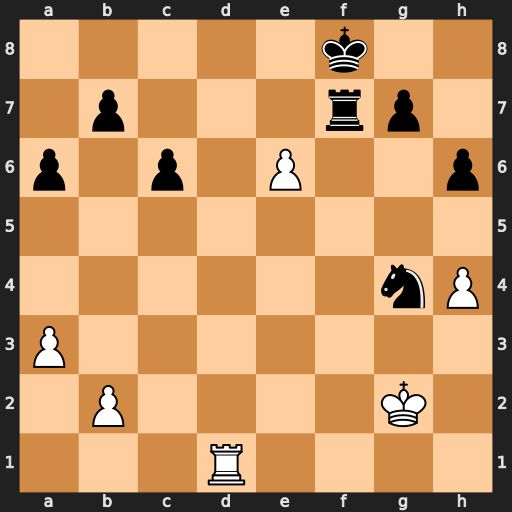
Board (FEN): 5k2/1p3rp1/p1p1P2p/8/6nP/P7/1P4K1/3R4
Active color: w
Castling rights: -
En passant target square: -
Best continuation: Rd8+ Ke7 exf7